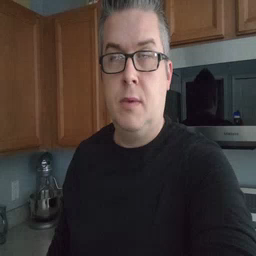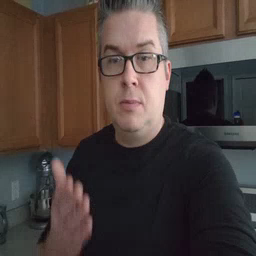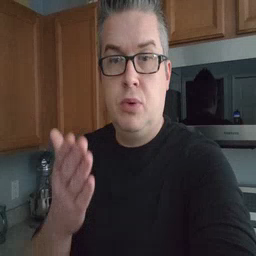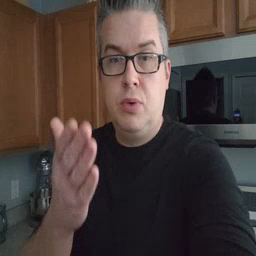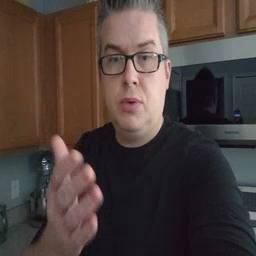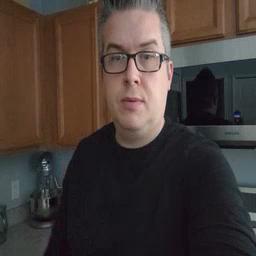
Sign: boat